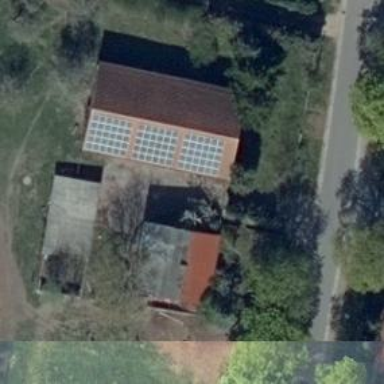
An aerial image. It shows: Small solar photovoltaic panel used as generator to produce electricity.